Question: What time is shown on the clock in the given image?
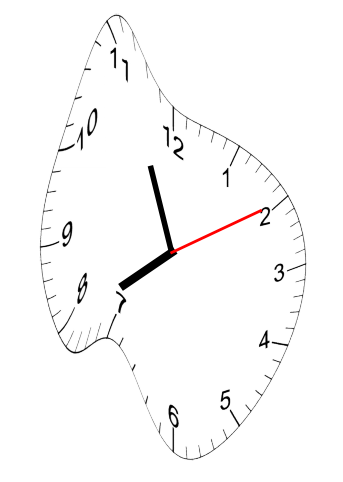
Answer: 07:56:10